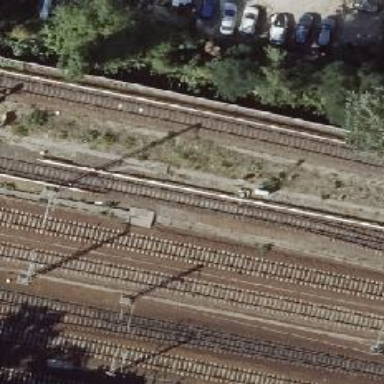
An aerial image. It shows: Light rail electrified railway.